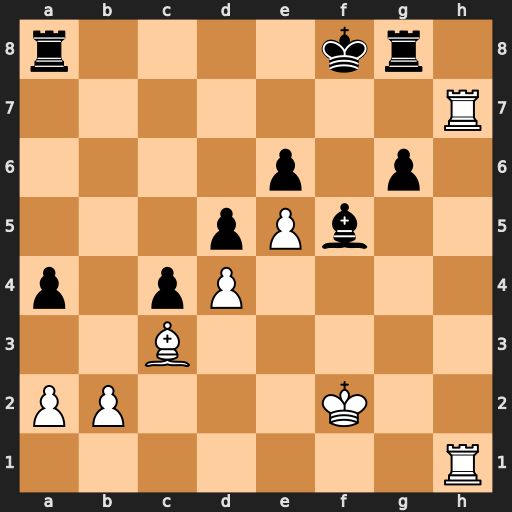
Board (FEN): r4kr1/7R/4p1p1/3pPb2/p1pP4/2B5/PP3K2/7R
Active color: w
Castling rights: -
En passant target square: -
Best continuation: Bb4+ Ke8 Re7+ Kd8 Rhh7